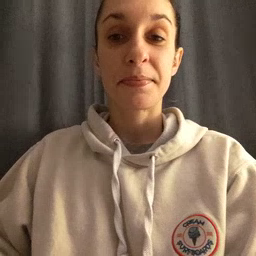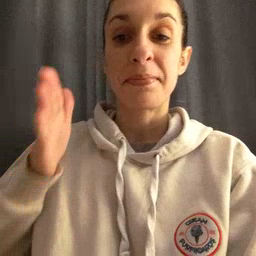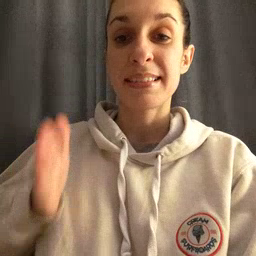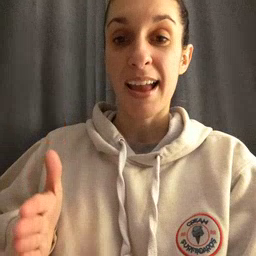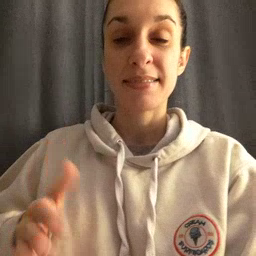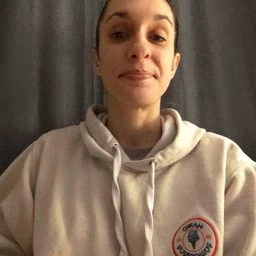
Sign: beside